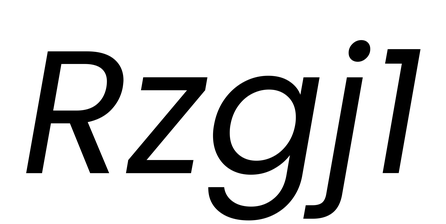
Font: Poppins-Italic